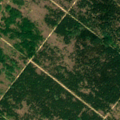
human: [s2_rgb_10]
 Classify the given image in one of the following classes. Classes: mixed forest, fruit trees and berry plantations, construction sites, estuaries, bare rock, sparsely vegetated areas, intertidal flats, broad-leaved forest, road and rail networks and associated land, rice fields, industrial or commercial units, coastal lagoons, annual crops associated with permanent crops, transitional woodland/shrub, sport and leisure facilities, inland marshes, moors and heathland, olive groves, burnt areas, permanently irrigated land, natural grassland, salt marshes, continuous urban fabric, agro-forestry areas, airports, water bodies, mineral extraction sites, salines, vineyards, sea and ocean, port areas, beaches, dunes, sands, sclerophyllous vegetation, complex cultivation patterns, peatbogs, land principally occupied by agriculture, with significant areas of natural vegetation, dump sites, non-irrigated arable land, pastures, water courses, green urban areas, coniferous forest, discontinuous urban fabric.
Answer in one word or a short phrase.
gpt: transitional woodland/shrub